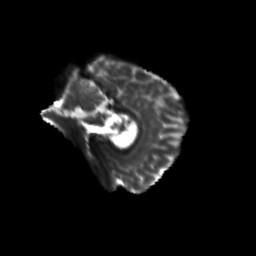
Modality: T2w
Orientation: sagittal
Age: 26
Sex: female
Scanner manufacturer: siemens
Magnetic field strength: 3 T
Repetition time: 3.5 s
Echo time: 0.125 s